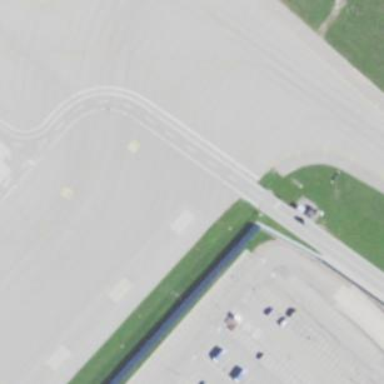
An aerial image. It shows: View of taxiway at the airport.